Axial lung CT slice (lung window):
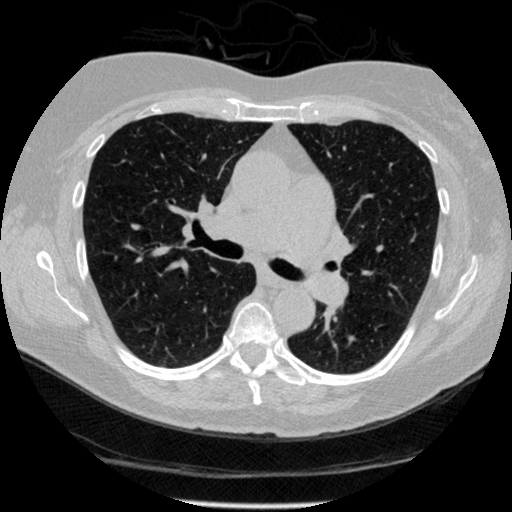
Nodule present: no